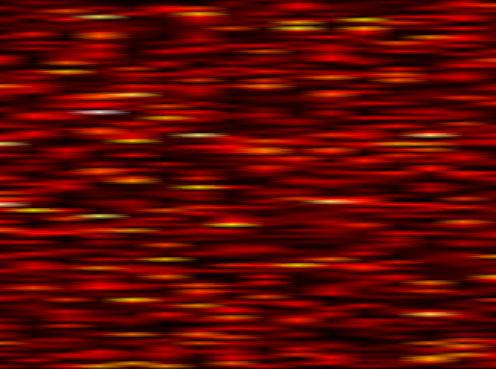
Label: FBMC